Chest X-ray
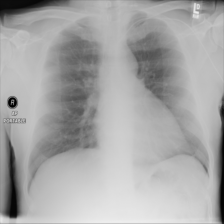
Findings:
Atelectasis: negative
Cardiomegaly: negative
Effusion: negative
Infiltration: negative
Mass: negative
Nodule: negative
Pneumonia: negative
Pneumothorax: negative
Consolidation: negative
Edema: negative
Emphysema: negative
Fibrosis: negative
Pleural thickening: negative
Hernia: negative